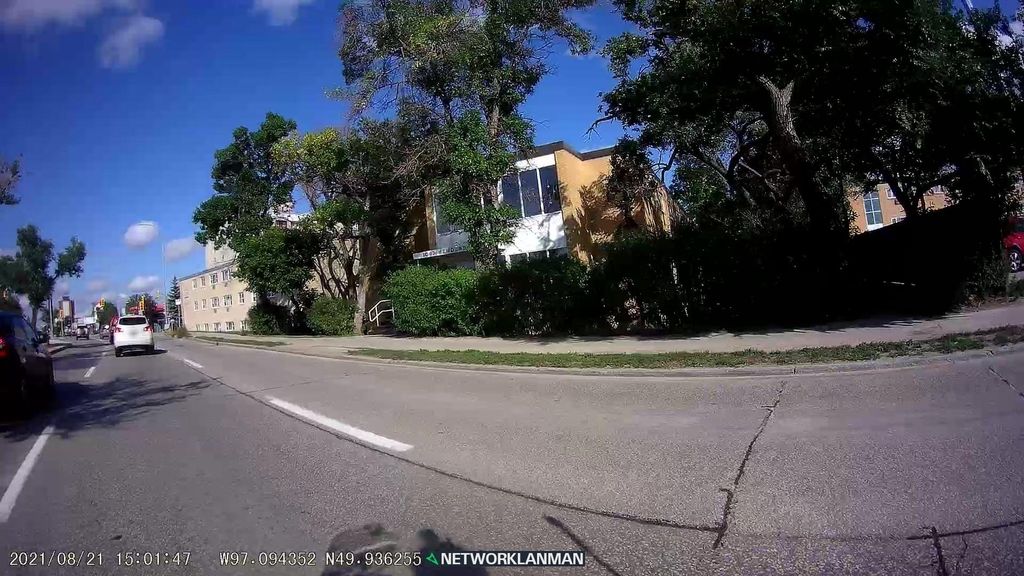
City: winnipeg